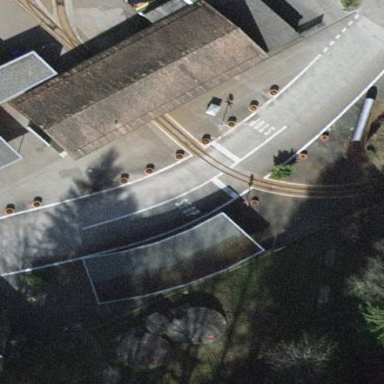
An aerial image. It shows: View of roof of building.